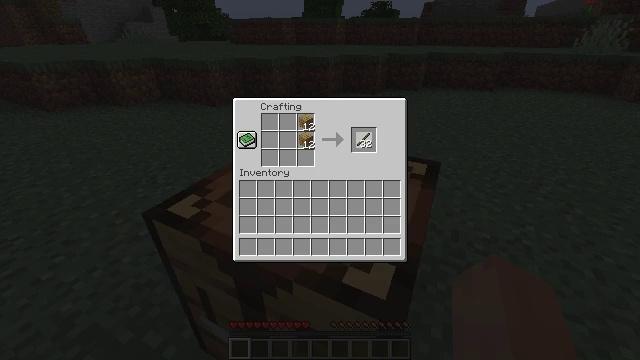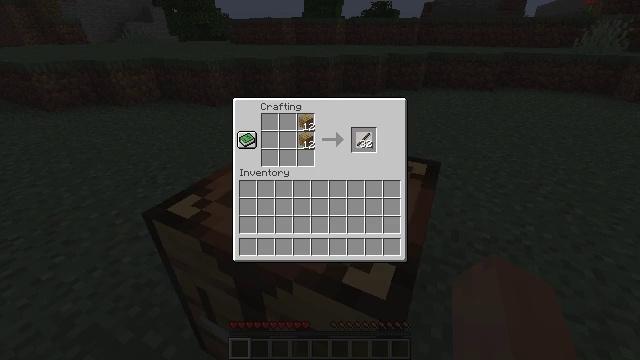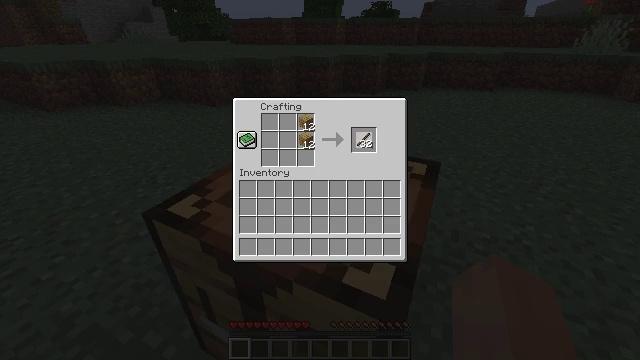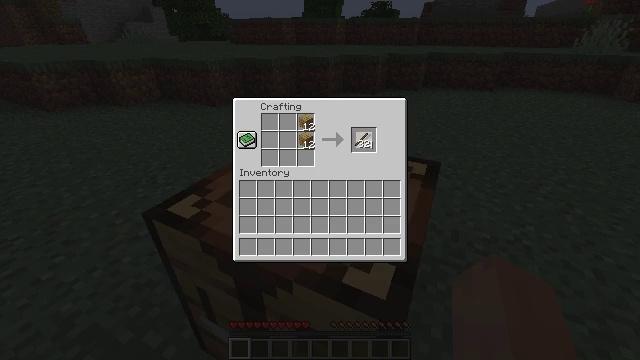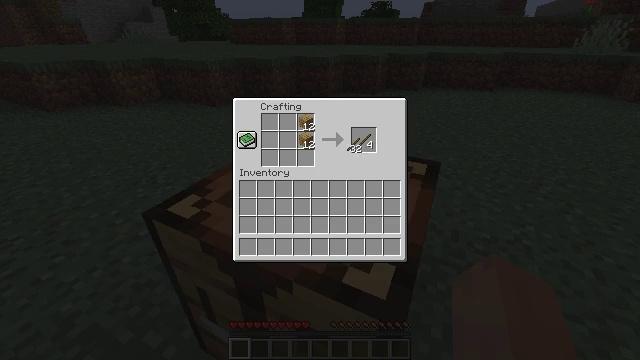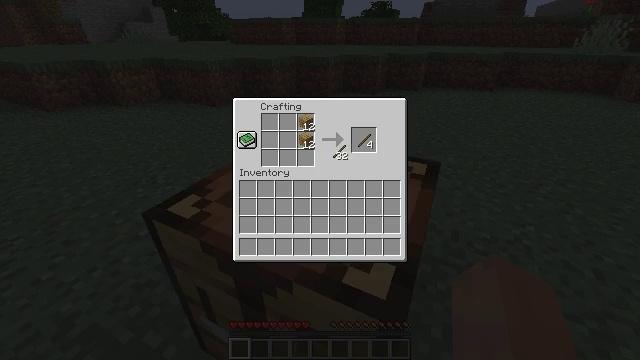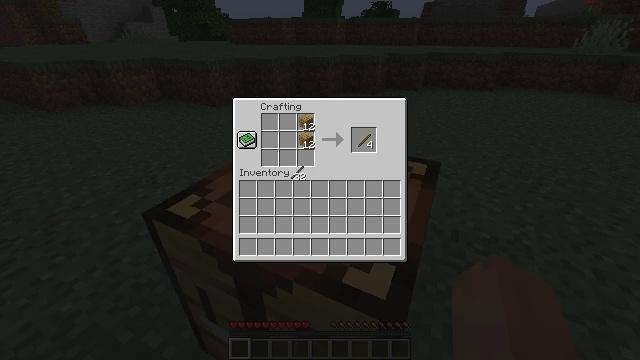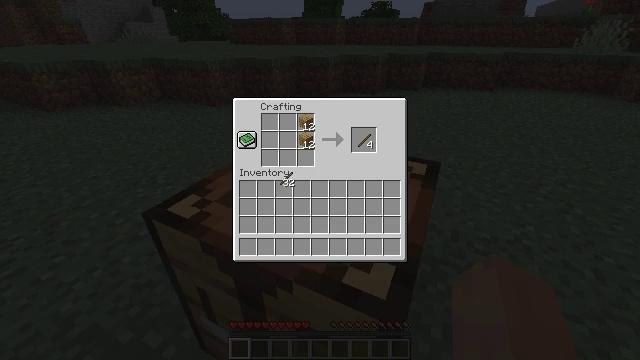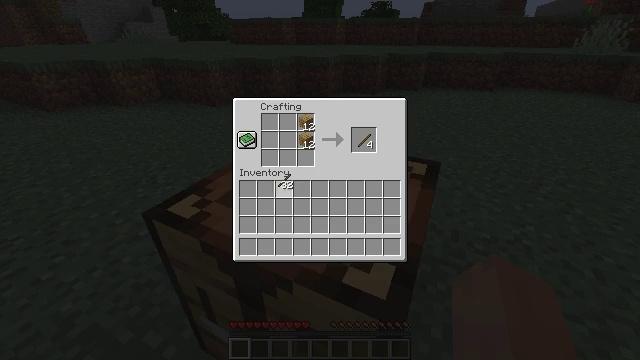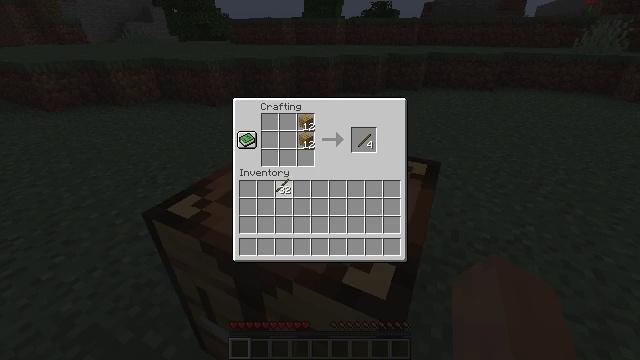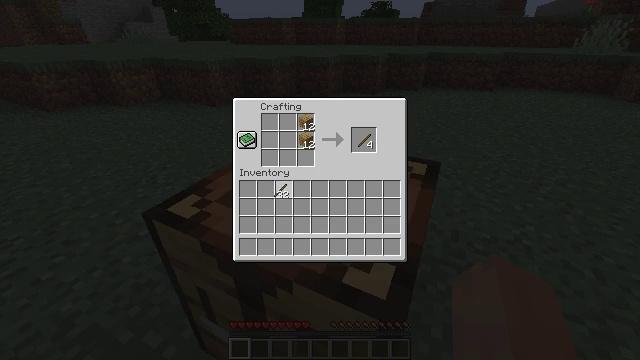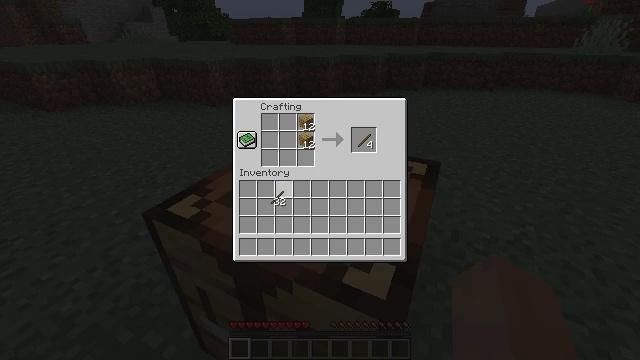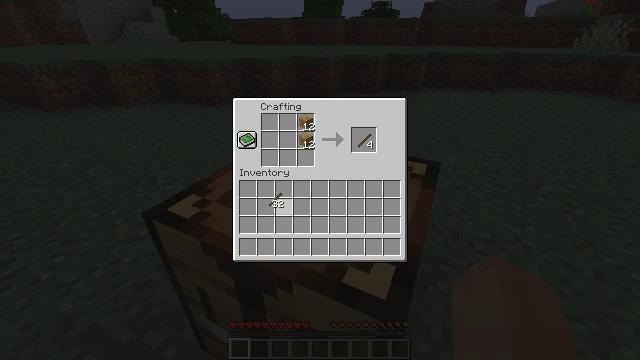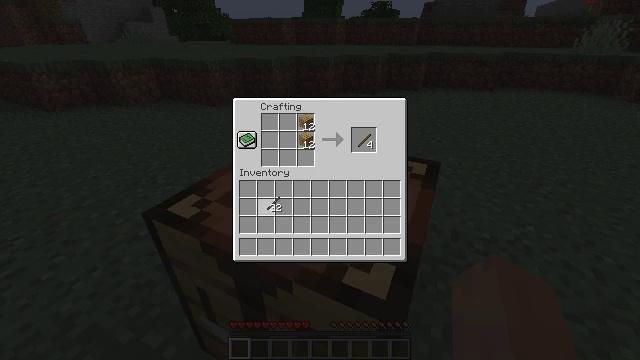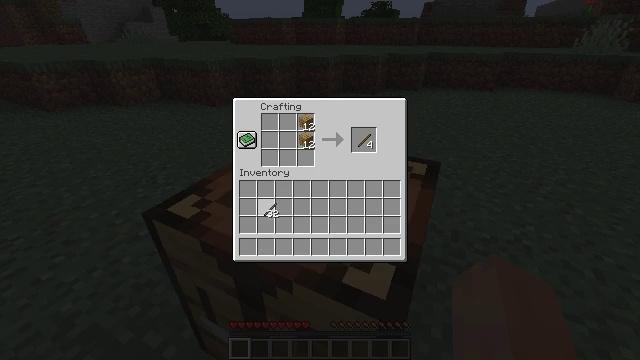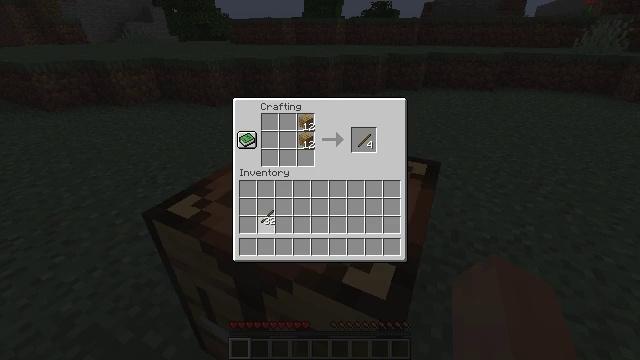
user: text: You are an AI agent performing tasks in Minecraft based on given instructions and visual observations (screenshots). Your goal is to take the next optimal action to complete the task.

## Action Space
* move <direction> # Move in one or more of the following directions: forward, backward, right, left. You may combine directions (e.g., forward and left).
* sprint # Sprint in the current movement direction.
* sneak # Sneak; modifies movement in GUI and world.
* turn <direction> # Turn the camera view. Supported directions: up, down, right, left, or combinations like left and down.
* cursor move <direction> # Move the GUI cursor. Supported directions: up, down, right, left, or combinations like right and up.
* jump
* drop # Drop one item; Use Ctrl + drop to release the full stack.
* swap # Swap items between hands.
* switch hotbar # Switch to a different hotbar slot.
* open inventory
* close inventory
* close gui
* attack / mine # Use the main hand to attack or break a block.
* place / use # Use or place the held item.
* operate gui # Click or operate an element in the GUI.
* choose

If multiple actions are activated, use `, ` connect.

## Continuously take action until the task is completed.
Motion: motion action
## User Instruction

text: Open the crafting grid to craft a wooden pickaxe.
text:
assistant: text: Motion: open gui
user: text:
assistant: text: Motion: no_op
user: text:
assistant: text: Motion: no_op
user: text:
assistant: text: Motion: cursor move left
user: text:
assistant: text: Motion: cursor move left and down
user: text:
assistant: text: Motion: cursor move left and down
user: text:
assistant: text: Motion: cursor move left
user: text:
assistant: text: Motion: no_op
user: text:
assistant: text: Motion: no_op
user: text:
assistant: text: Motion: no_op
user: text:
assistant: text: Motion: no_op
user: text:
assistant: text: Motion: no_op
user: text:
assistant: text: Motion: no_op
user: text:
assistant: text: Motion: no_op
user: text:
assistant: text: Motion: cursor move down
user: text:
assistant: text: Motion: no_op
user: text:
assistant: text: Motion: no_op
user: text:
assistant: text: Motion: no_op
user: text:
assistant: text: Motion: no_op
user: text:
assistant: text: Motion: no_op
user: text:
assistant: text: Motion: no_op
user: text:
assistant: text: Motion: no_op
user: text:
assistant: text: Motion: no_op
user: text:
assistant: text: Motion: no_op
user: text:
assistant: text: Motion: cursor move left and down
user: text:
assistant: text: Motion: no_op
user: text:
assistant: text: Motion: no_op
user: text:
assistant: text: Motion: no_op
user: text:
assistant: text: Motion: no_op
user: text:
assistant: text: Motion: operate gui